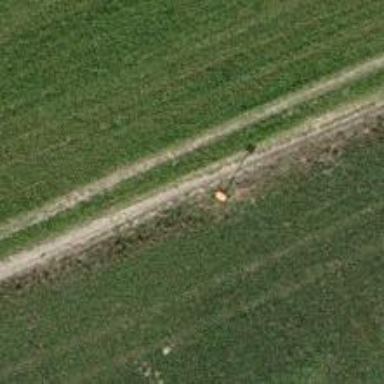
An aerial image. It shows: Aerial marker on support pole.